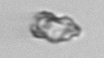
Label: detritus_transparent